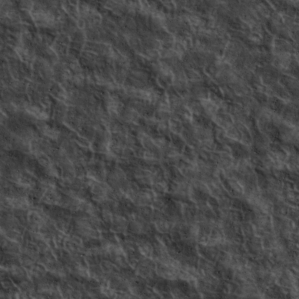
Label: non_frost